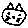
Label: cat